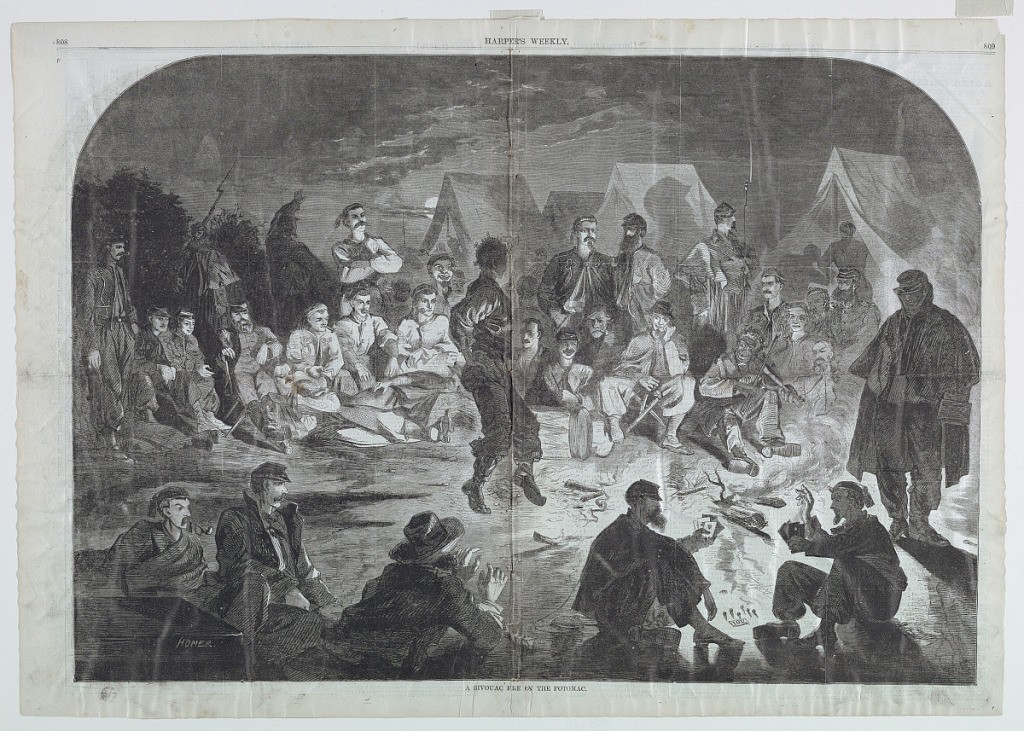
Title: A Bivouac Fire on the Potomac River, from Harper's Weekly, December 21, 1861, pp. 744-745.
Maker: Winslow Homer, American, 1836–1910
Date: December 21, 1861
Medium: Wood engraving in black ink on newsprint paper
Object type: Print
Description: Horizontal night scene with a group of soldiers seated and standing around a fire, as one soldier dances in front of the fire and two others play cards, at lower right.